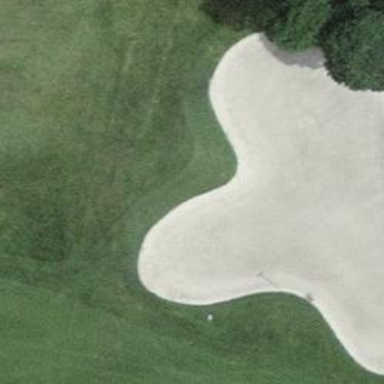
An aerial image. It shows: Sand bunker on golf course.